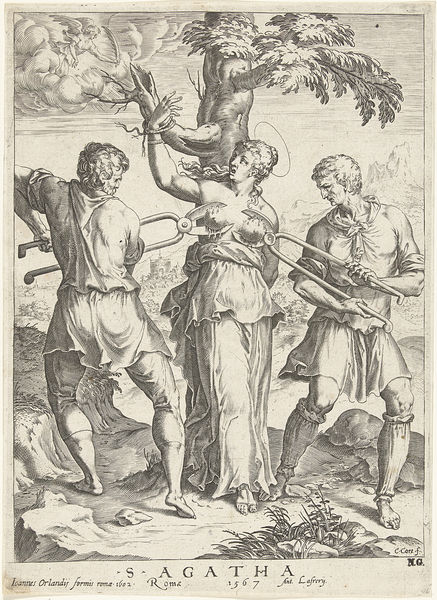
Titel: Marteling van de H. Agatha
Künstler: Cornelis Cort
Standort: Amsterdam
Institution: Rijksmuseum
Schlagwörter: baum, himmel, busen, kleid, männer, engel, holzschnitt, papier, zangen, druck, radierung, stich, strafe, heiligenschein, christlich, schmerz, flehen, heilige, martyrium, folter, beistand, agatha